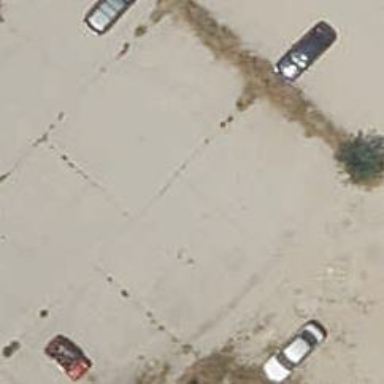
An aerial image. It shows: Road serving as parking aisle.